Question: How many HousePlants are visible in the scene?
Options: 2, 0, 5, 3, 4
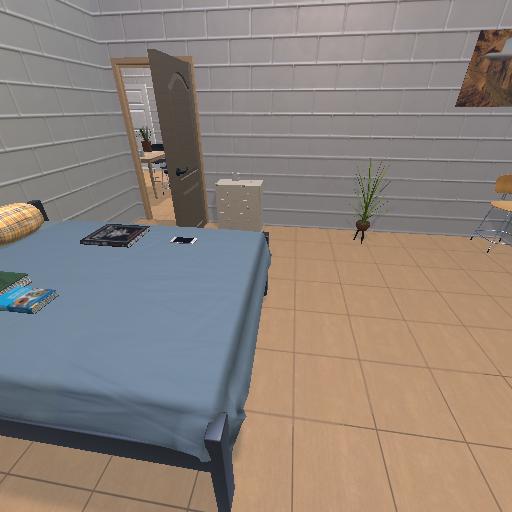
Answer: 2